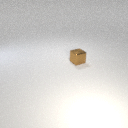
small brown metal cube